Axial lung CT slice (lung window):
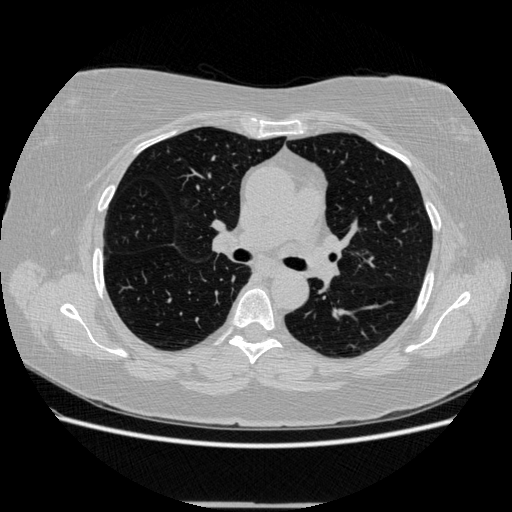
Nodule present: no